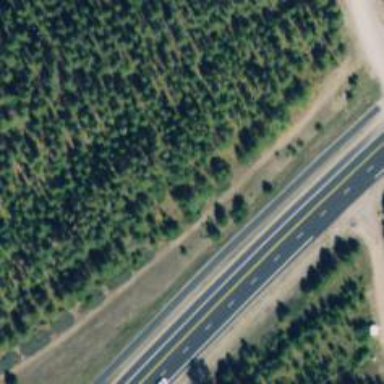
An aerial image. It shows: Abandoned road.